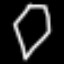
Label: diamond